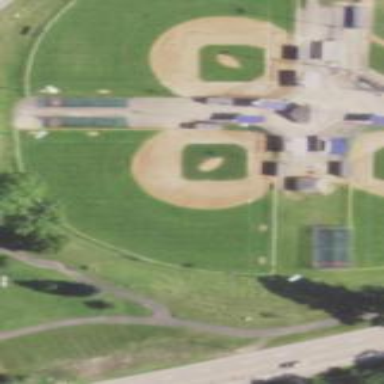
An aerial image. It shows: Baseball pitch for leisure land.